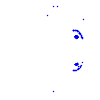
Particle: kaon